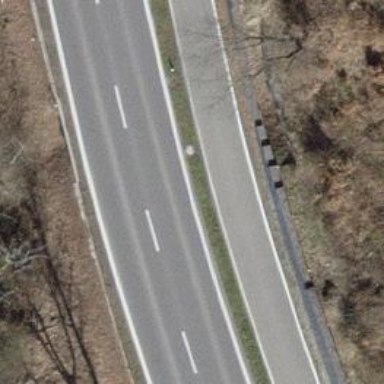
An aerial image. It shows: Secondary road with asphalt surface and sidewalk on the left.